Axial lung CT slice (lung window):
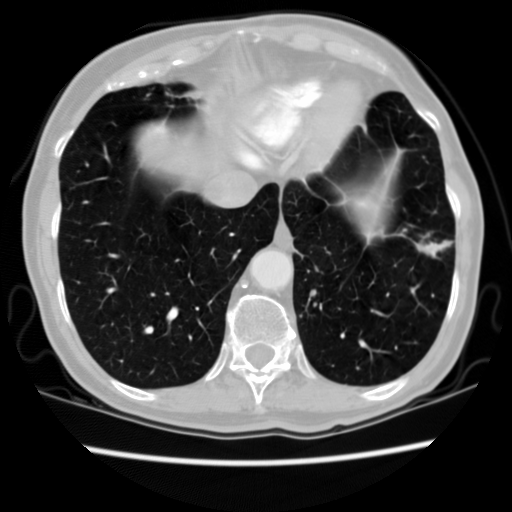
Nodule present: yes
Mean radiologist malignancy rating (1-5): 2.5